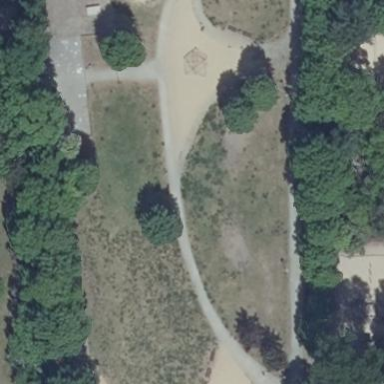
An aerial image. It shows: Playground area for leisure land.